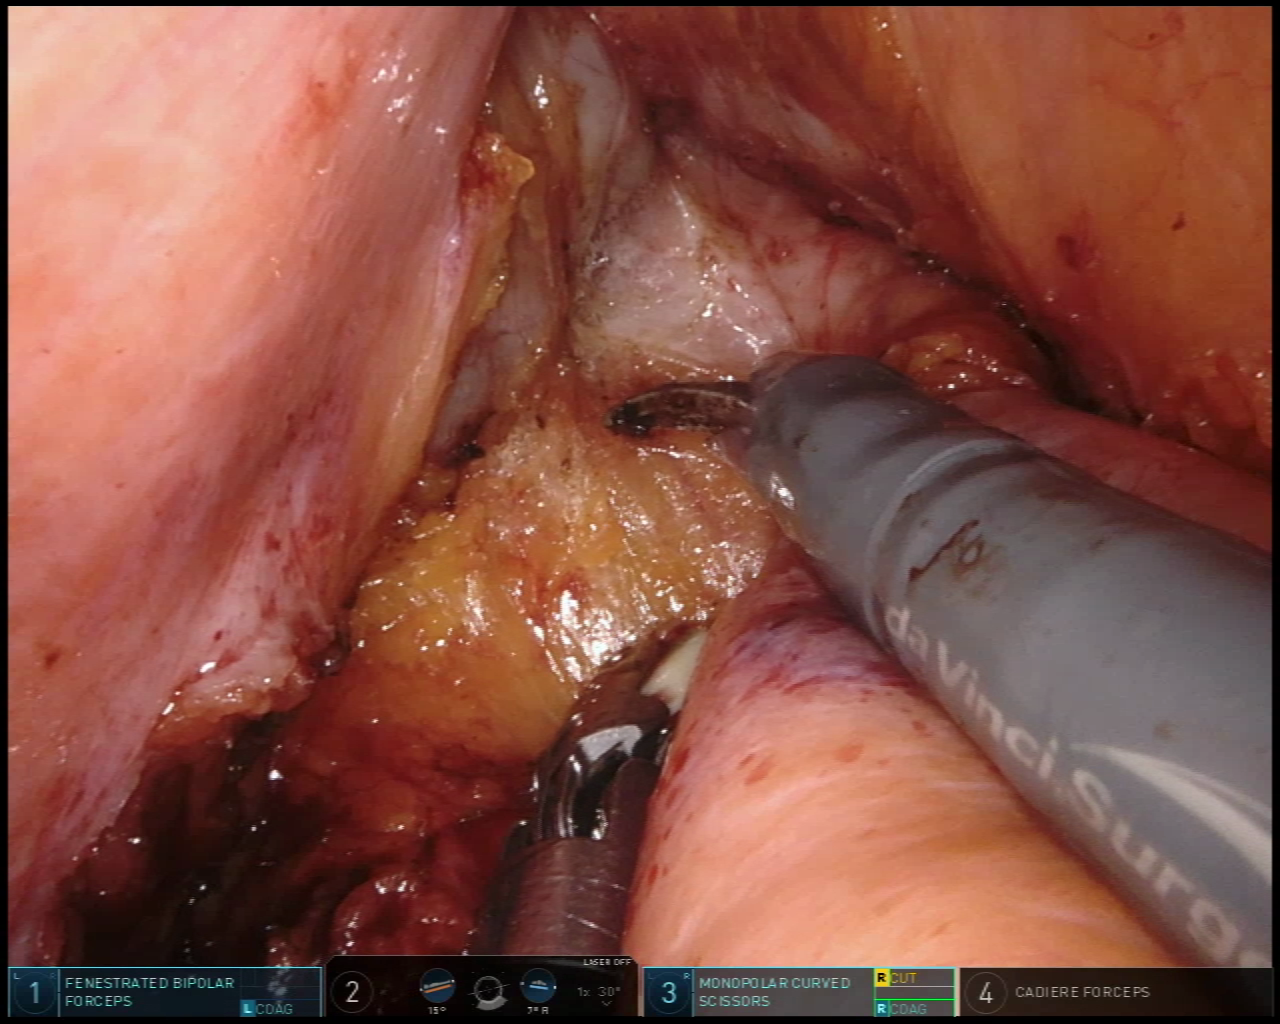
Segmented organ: vesicular_glands
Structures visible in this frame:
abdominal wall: no
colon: no
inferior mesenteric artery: no
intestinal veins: no
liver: no
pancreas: no
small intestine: no
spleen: no
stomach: no
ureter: no
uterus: no
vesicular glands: yes